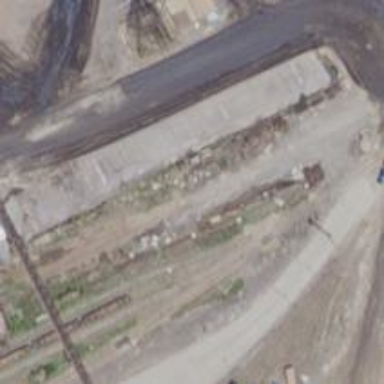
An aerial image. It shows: Rail spur service.